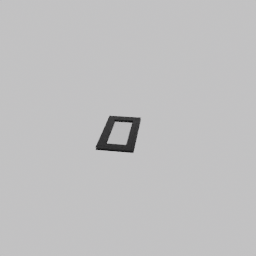
Label: architecture